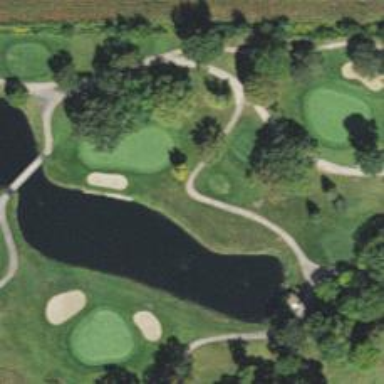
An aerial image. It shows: Path used for both walking and golf.